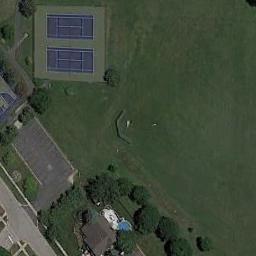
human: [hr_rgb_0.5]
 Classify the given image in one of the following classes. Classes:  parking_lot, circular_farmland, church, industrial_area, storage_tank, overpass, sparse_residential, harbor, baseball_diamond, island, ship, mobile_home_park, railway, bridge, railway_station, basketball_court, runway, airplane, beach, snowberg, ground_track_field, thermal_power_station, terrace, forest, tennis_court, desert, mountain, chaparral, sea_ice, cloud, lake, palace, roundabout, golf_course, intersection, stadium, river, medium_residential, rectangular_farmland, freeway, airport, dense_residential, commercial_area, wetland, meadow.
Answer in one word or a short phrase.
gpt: tennis_court